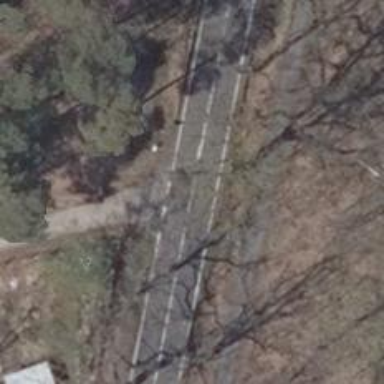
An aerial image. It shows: Primary road with asphalt surface.